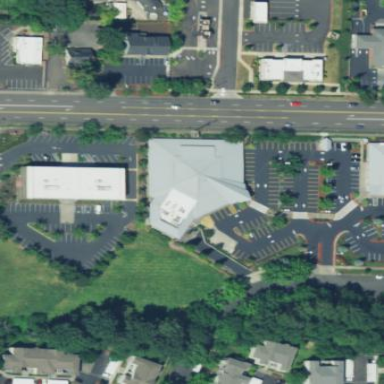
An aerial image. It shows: Building used as fitness center.